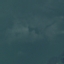
Land use / land cover: SeaLake